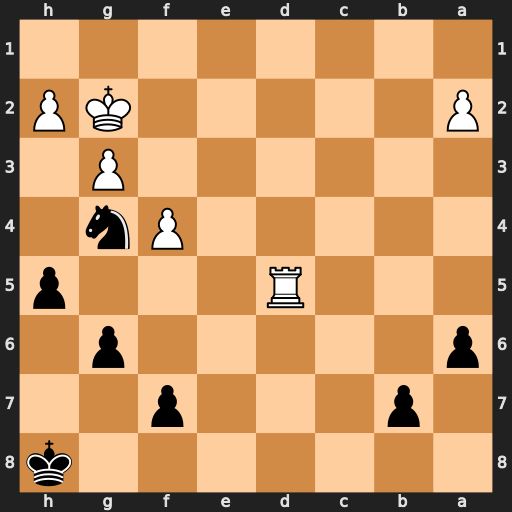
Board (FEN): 7k/1p3p2/p5p1/3R3p/5Pn1/6P1/P5KP/8
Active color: b
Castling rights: -
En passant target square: -
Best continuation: Ne3+ Kf2 Nxd5